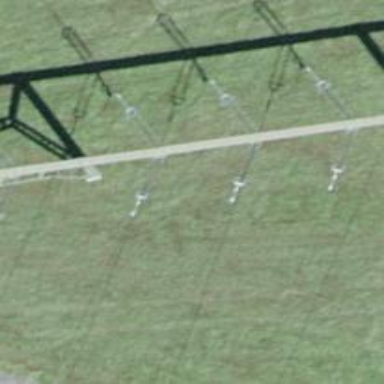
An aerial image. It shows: Power line with three cables.